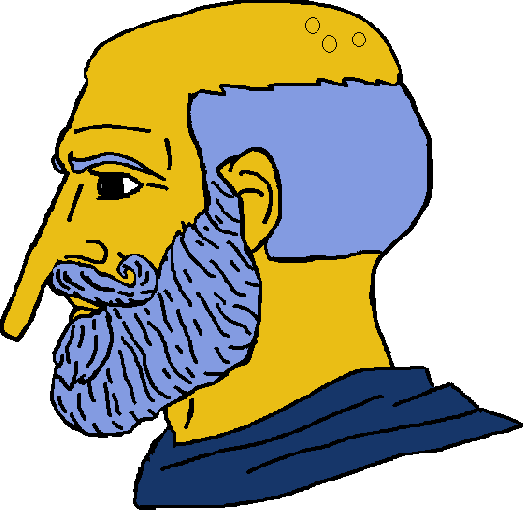
Label: 4_Yes_Chad